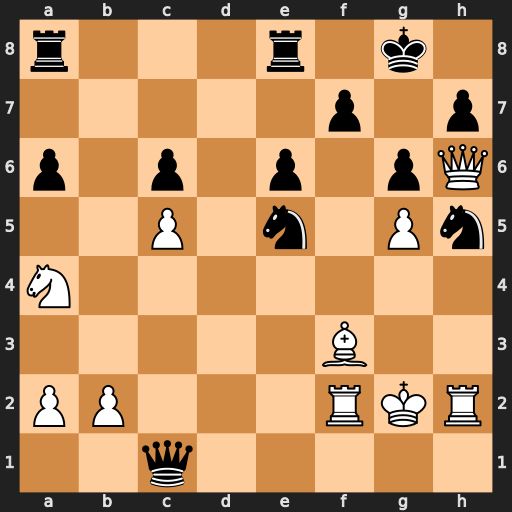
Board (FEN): r3r1k1/5p1p/p1p1p1pQ/2P1n1Pn/N7/5B2/PP3RKR/2q5
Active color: w
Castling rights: -
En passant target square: -
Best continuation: Bxh5 gxh5 Qxh5 Qb1 Qe2